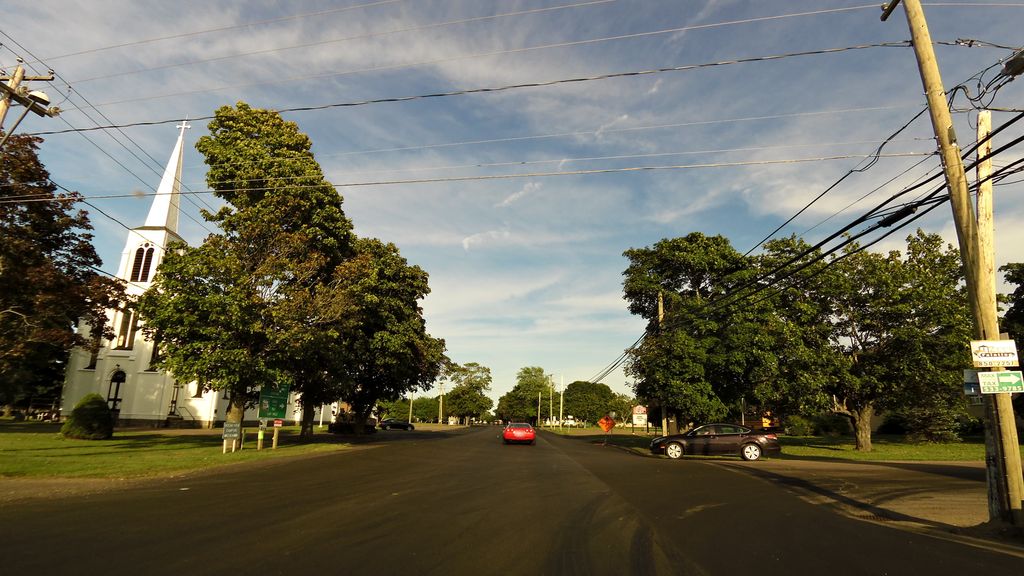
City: charlottetown